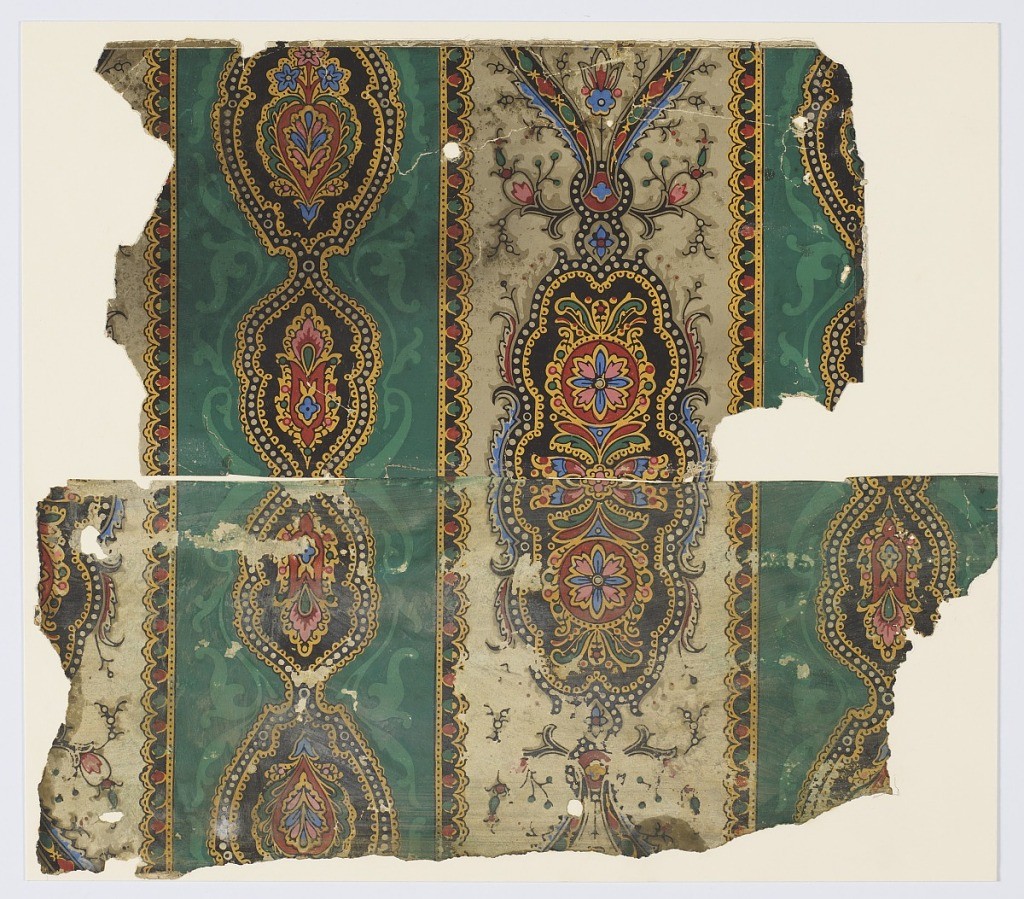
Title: Sidewall
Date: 1860
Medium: Block printed on paper
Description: Floral stripe design. Band of brightly colored medallions on green background, alternating with medallions on white background.